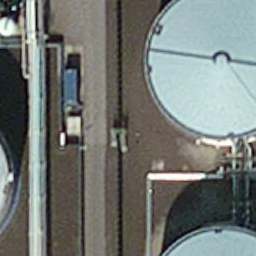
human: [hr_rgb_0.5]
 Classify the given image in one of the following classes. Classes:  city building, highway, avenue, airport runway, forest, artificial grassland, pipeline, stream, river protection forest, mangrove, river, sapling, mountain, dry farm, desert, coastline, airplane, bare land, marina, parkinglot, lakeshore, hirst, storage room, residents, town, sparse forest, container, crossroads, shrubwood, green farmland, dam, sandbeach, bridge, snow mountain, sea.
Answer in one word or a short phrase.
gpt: storage room